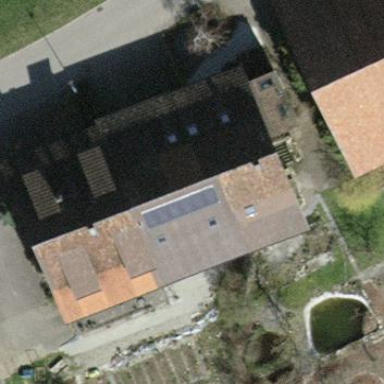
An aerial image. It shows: Gabled roof farm building.